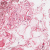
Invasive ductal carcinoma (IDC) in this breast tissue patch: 0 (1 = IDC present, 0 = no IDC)